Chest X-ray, PA view. Patient: 21 years old, sex M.
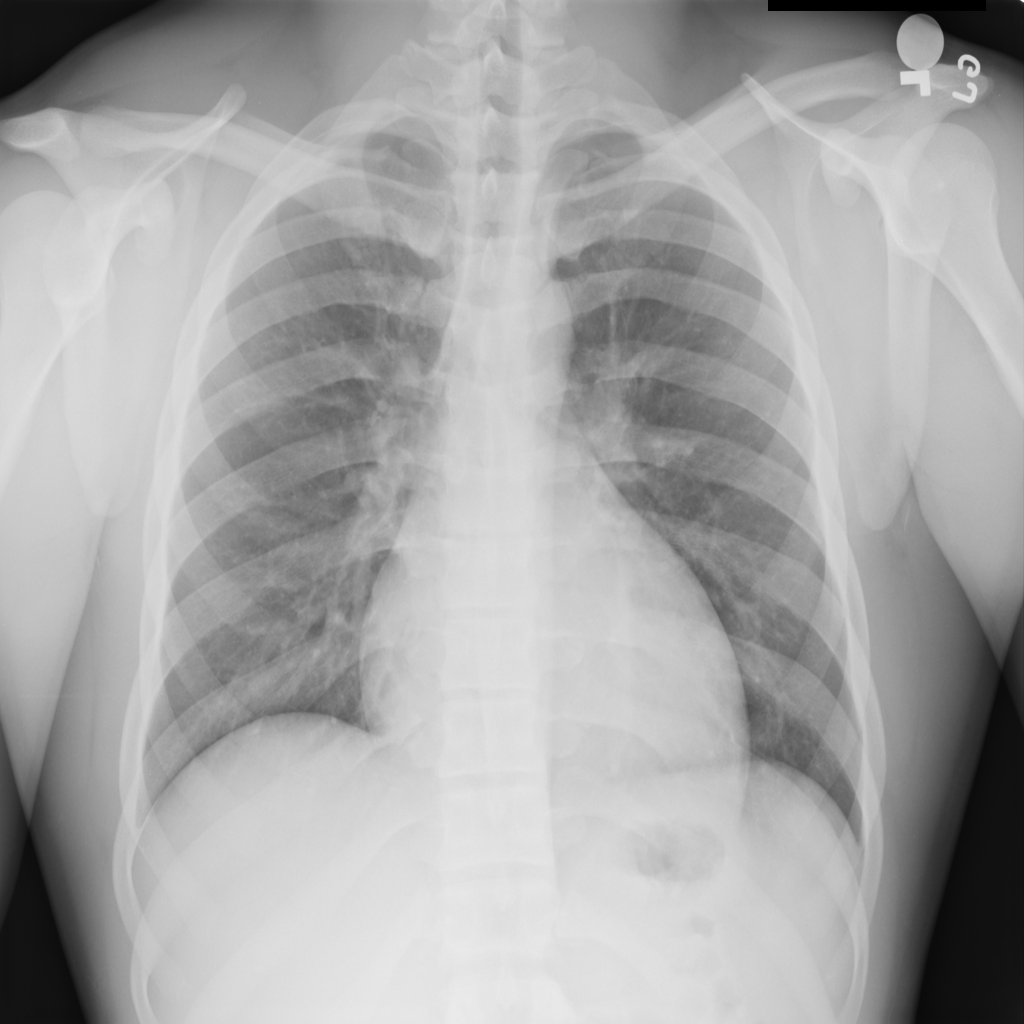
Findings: No Finding